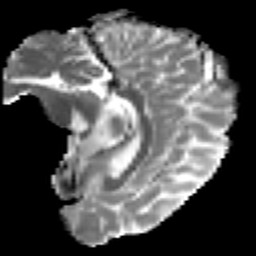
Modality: MD
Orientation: sagittal
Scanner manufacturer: ge
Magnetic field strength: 3 T
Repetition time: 7.98 s
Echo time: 0.0701 s